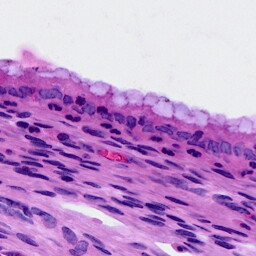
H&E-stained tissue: Cervix